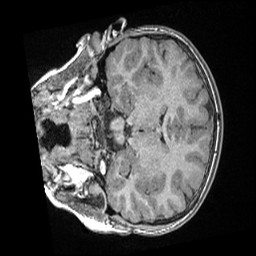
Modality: T1w
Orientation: coronal
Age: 13
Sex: male
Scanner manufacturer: siemens
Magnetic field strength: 1.5 T
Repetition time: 2.04 s
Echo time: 0.00308 s